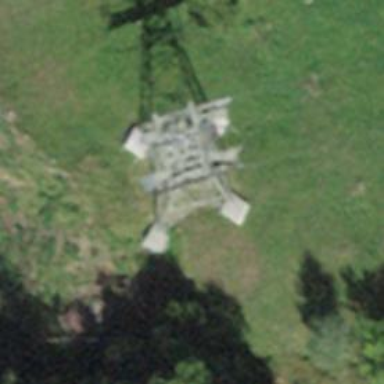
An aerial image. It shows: Pylon for aerialway.